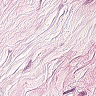
Metastatic tissue present: no